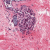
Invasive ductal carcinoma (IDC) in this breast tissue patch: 0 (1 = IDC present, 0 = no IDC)